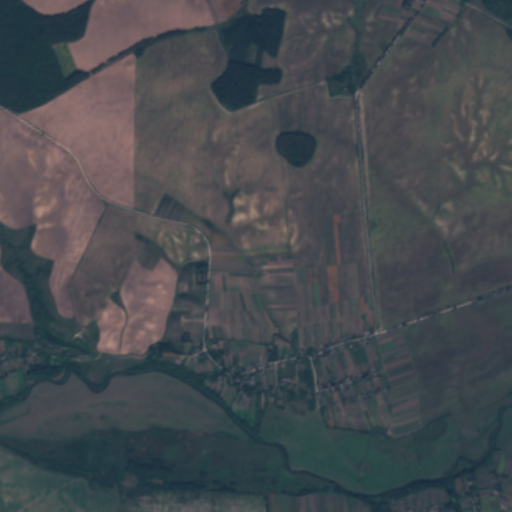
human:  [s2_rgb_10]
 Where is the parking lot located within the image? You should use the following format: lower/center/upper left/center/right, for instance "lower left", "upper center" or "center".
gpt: There is no parking lot in the image.